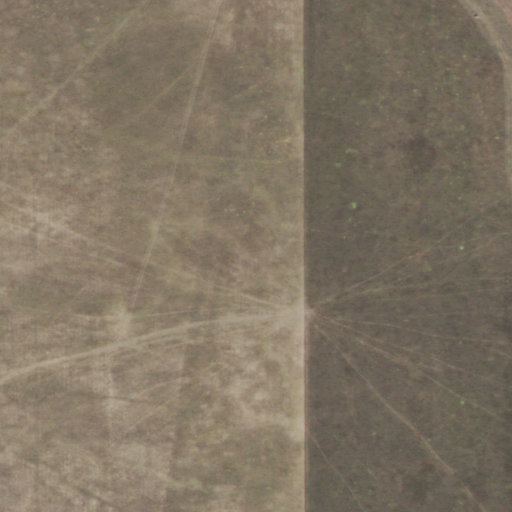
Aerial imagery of plain(s) in Wyoming named Stoneville Flats containing shrub and grassland